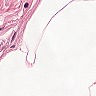
Metastatic tissue present: no